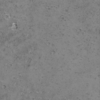
Label: not_dusty